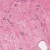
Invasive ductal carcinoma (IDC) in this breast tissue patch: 0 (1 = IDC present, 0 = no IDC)